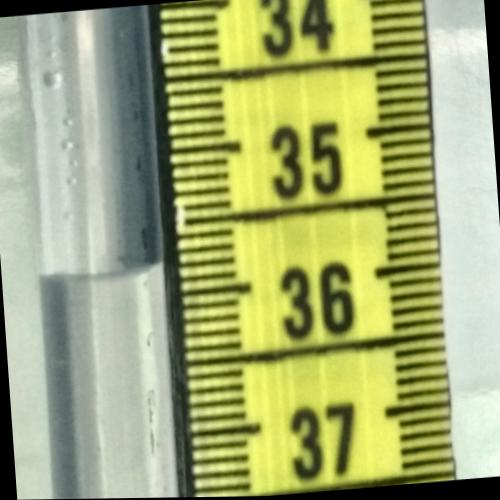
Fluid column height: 35.8 cm